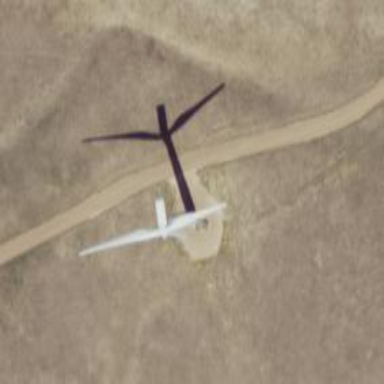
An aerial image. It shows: Wind generator powered by horizontal axis wind turbine.